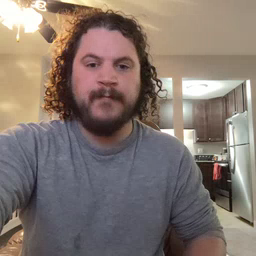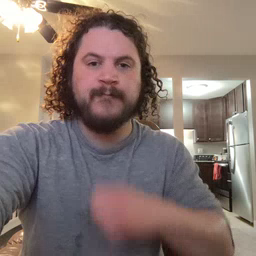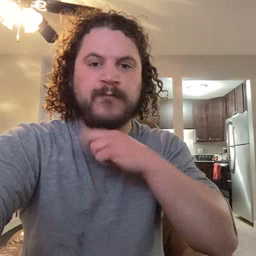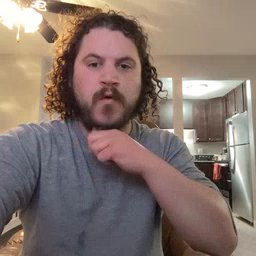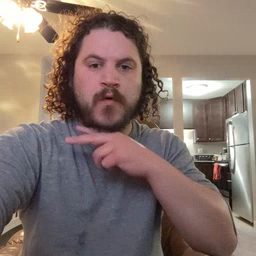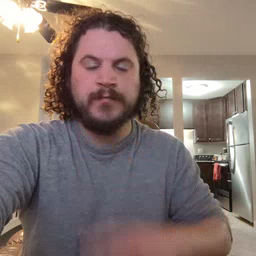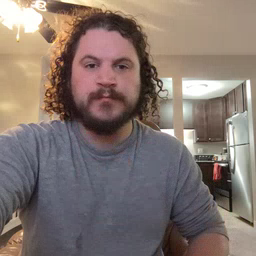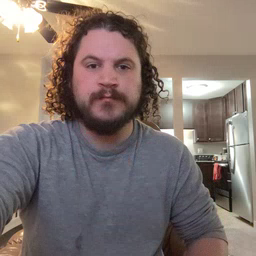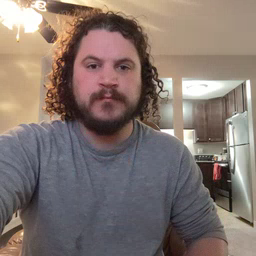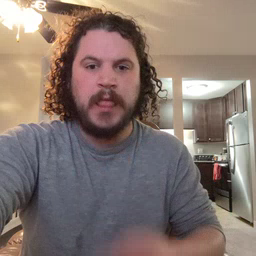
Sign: frog